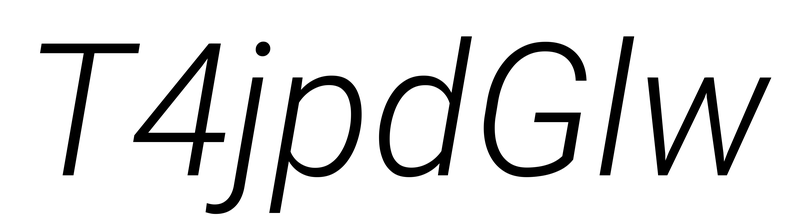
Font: Roboto-Italic_Light_Italic